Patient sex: F
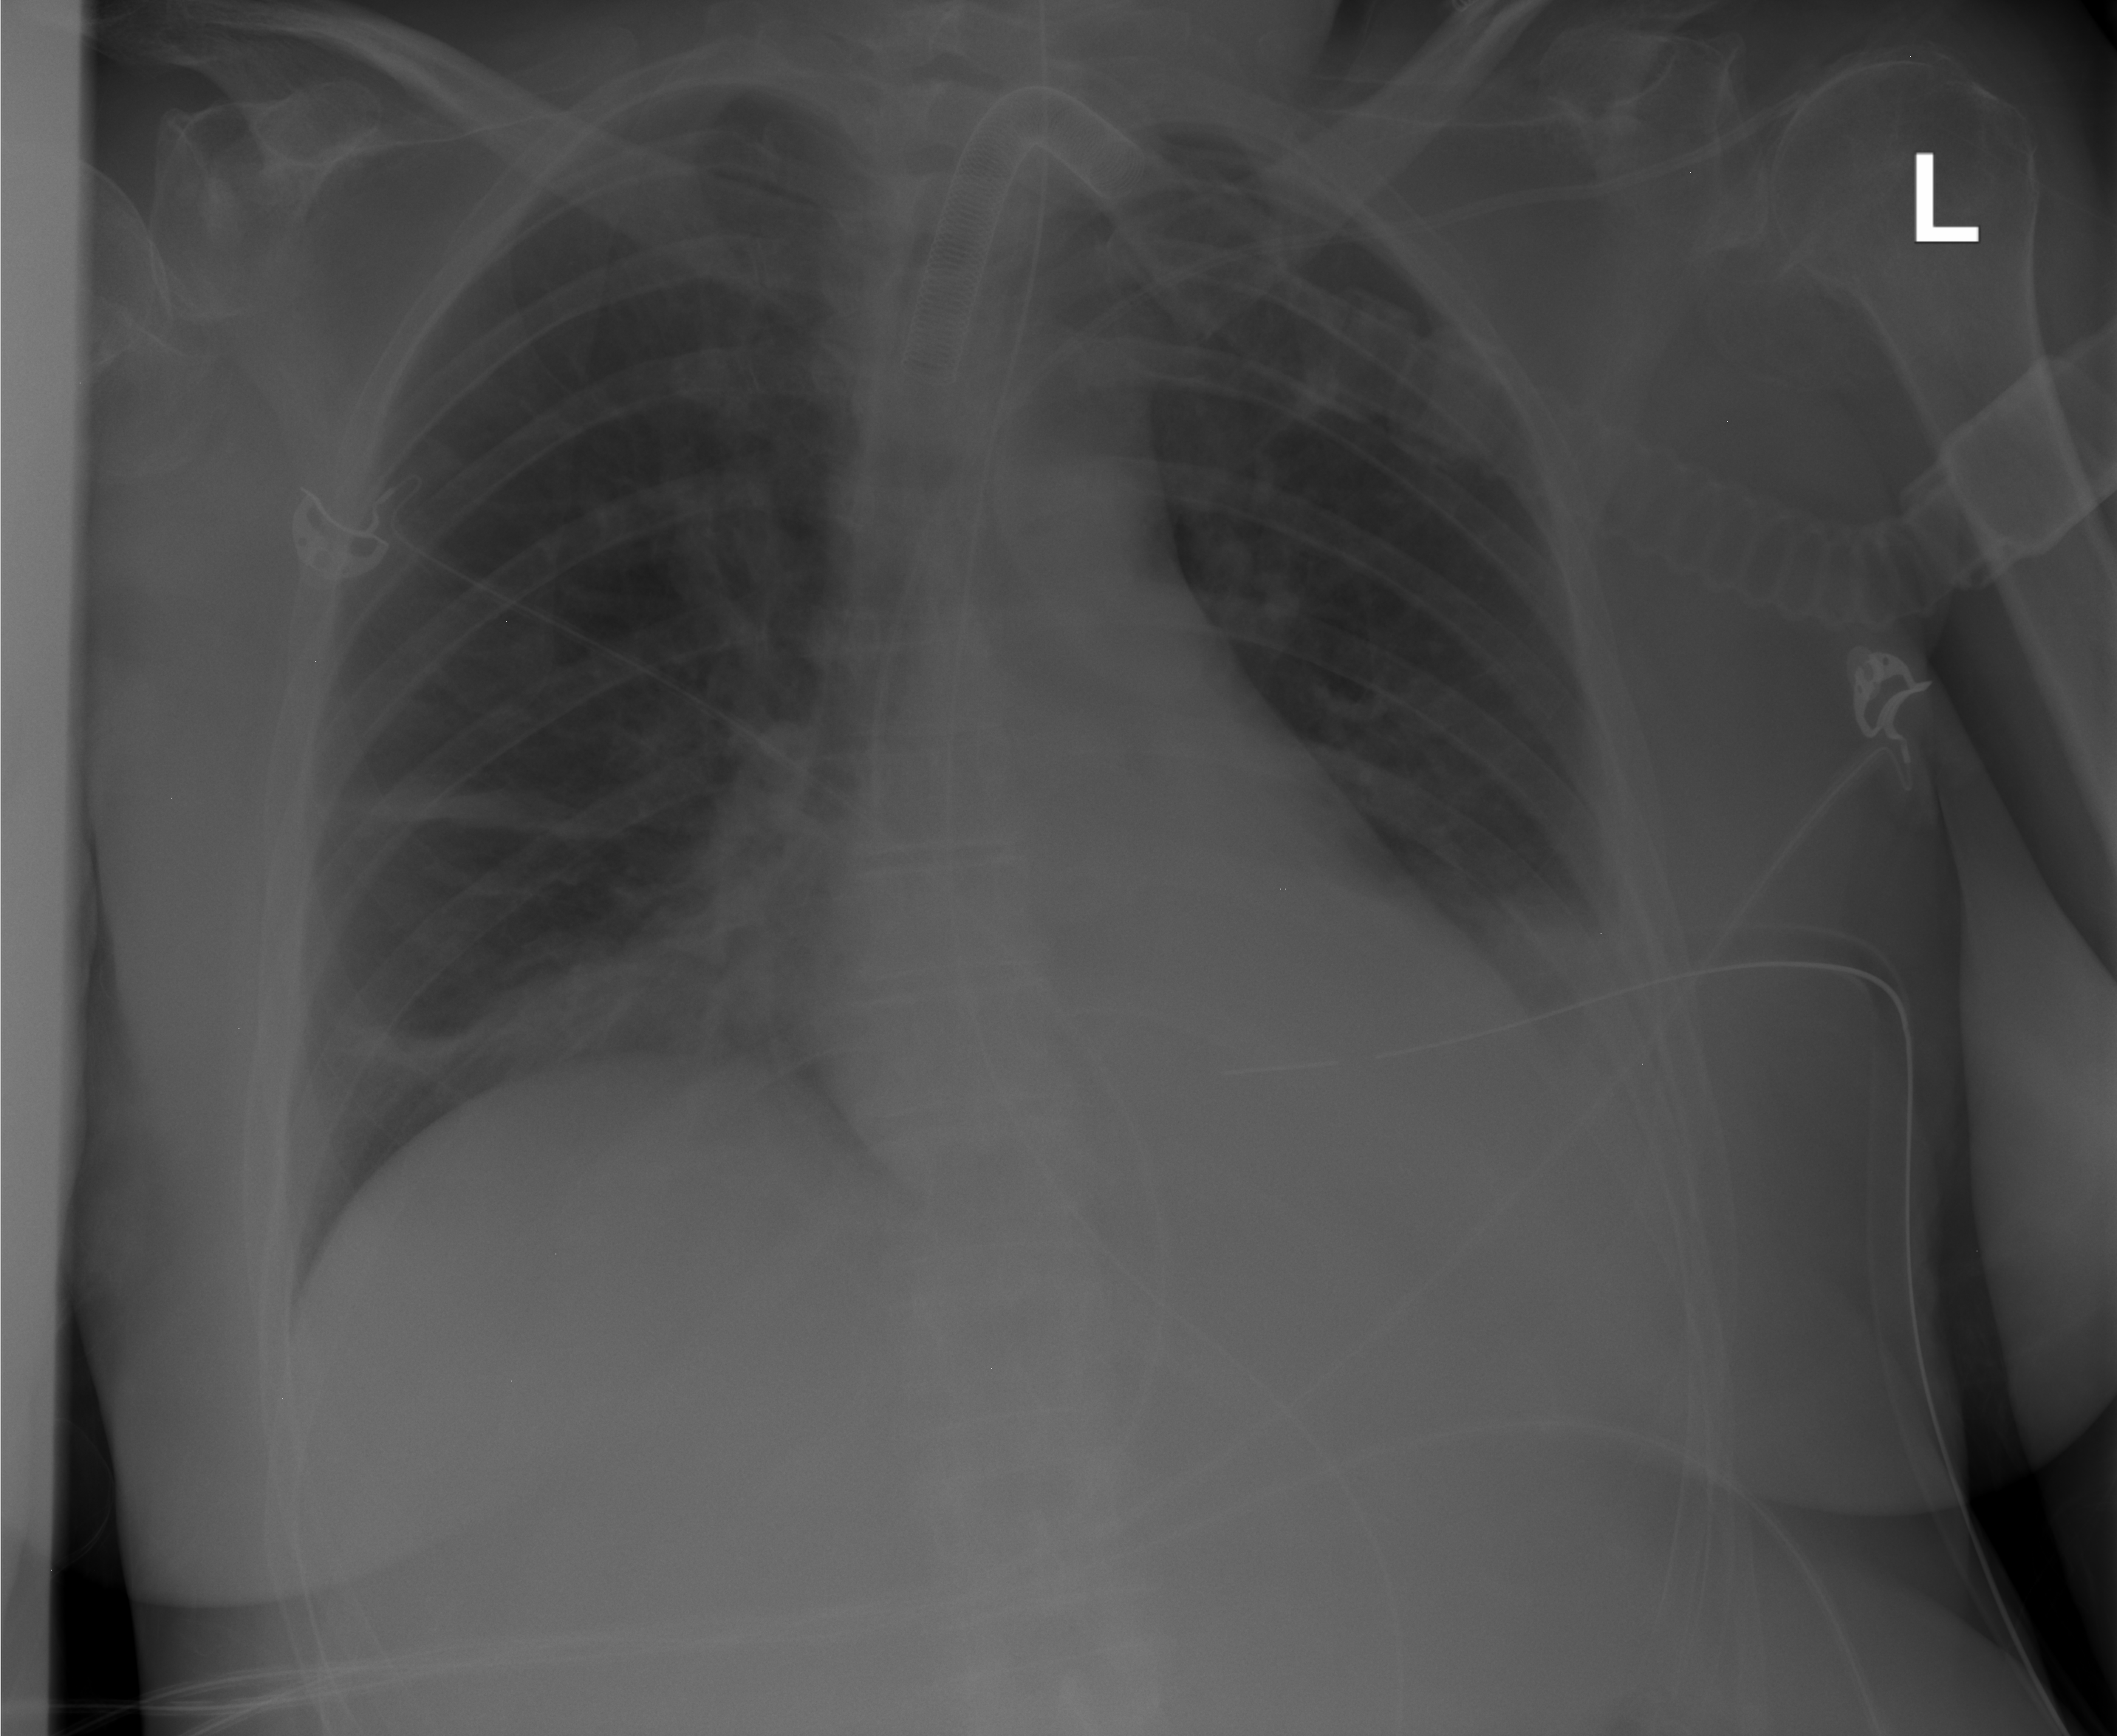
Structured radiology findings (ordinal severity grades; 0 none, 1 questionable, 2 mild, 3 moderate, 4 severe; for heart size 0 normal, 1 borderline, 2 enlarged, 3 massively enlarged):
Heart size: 0
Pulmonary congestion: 0
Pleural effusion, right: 0
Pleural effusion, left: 2
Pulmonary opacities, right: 1
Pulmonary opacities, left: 0
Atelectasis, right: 2
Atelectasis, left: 2